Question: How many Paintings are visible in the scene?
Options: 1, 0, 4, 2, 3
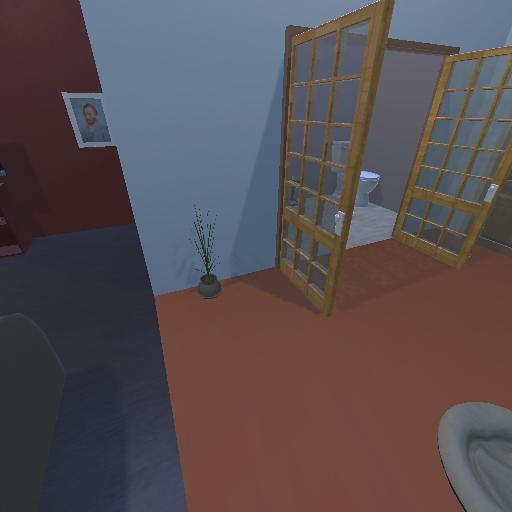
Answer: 1